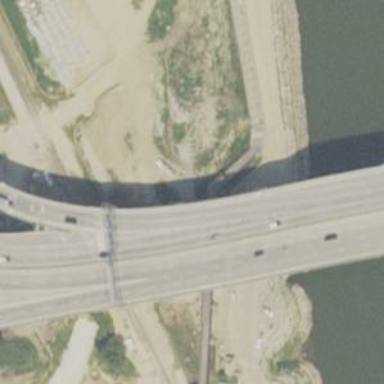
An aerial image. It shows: Viaduct footway bridging the road.